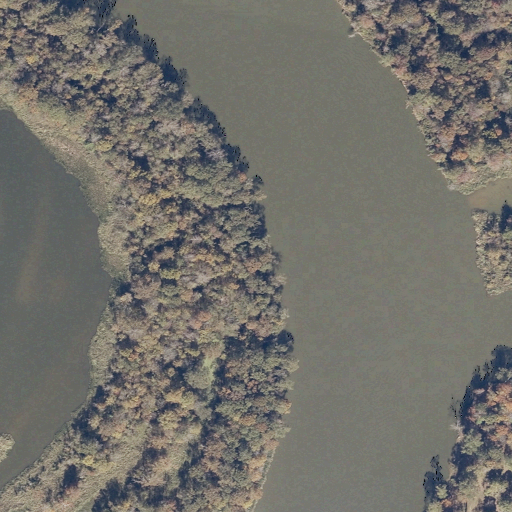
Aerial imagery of bar in Alabama named Big Creek Shoals containing open water, woody wetlands, deciduous forest, herbaceous wetlands, and evergreen forest